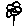
Label: flower